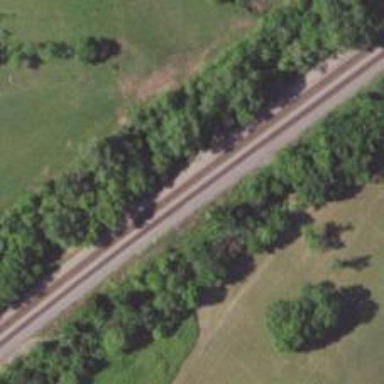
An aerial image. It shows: Railway track.